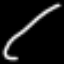
Label: airplane